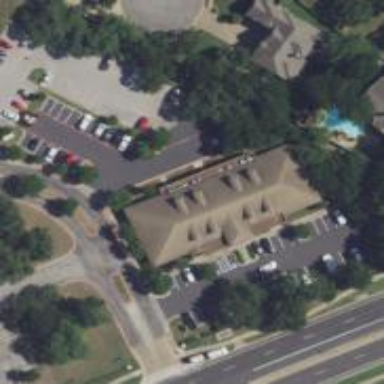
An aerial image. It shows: Healthcare clinic is depicted in the image.